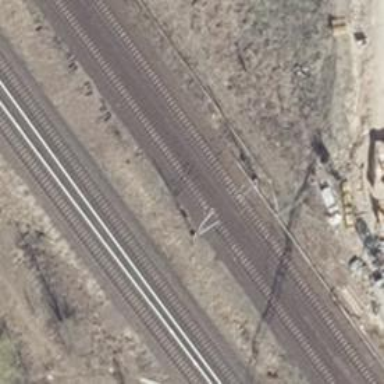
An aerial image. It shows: Milestone along the railway with catenary mast.